Question: Find the minimum number of moves required to get from the Tower of Hanoi state described in the figure to the completed state
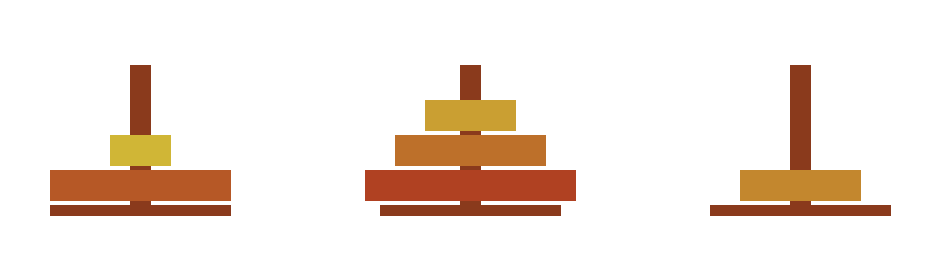
Answer: 42